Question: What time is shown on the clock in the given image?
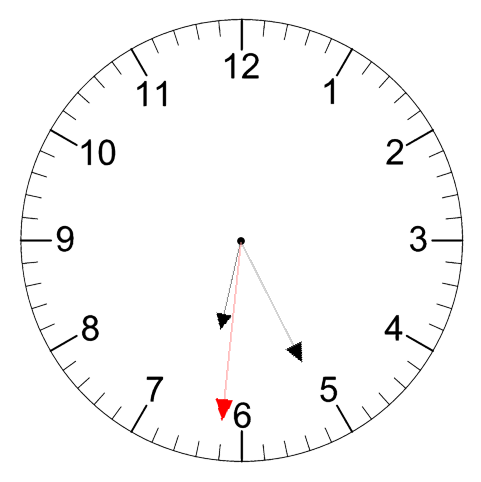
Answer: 06:25:31